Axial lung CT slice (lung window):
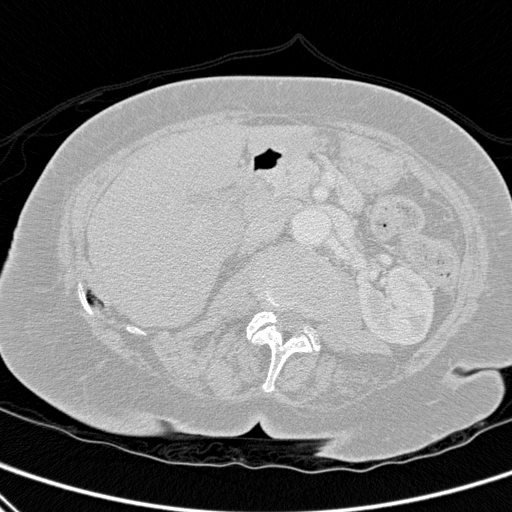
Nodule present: no